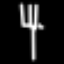
Label: fork